Field crop: maize
Growth stage: 2
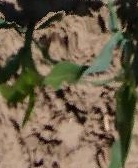
Species: maize